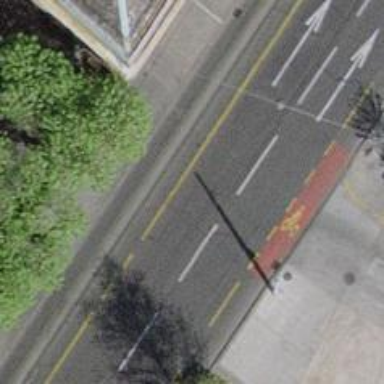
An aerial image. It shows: Asphalt road with primary highway designation. There is cycle track on the right side.